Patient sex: F
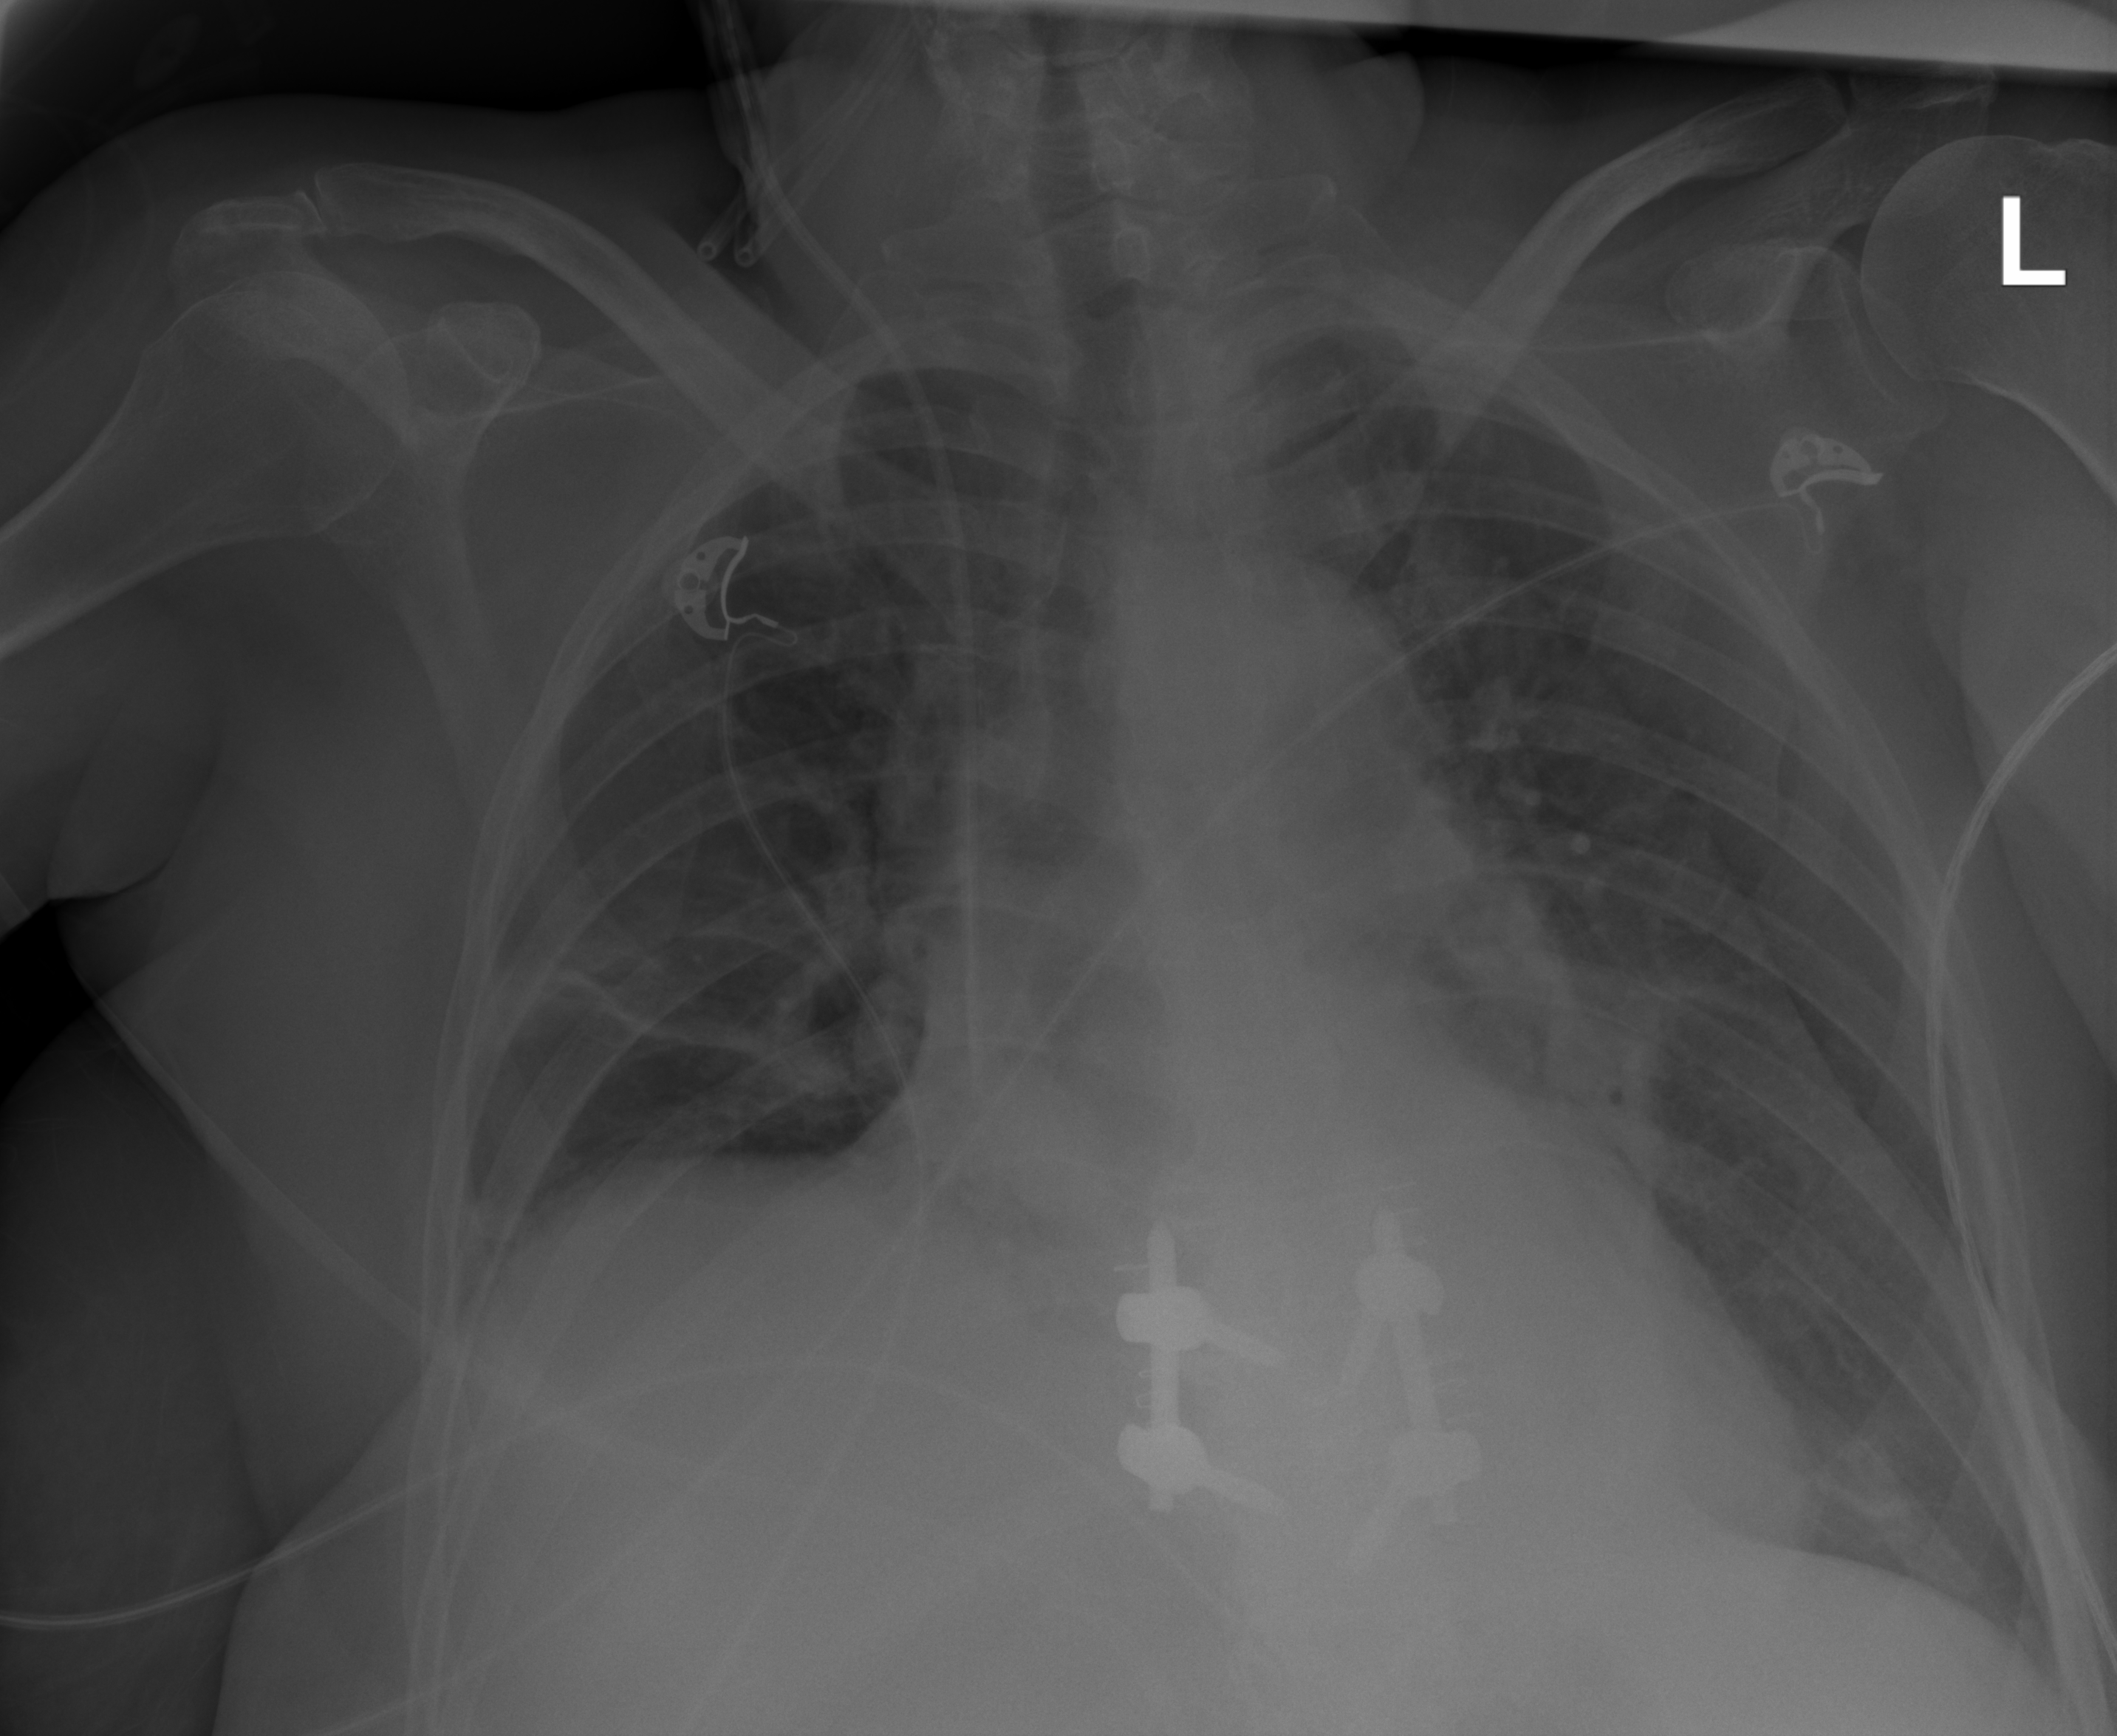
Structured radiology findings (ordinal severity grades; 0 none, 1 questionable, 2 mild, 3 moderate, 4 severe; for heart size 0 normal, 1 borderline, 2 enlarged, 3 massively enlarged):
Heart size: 1
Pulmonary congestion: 0
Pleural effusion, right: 2
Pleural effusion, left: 2
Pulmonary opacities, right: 0
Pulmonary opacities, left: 0
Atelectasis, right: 2
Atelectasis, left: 2